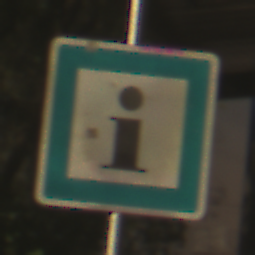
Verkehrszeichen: Informationsstelle
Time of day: SunriseSunset
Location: Outdoor (Suburban)
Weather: Clear
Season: NotSpecified
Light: Natural